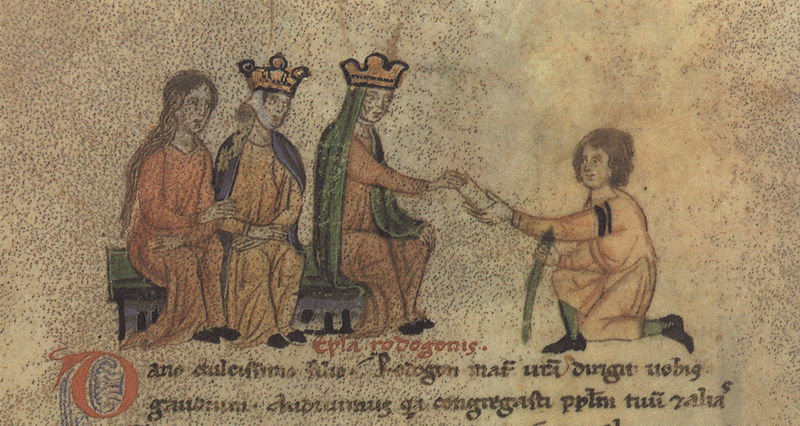
Titel: Alexanderroman
Institution: Leipzig, Stadtbibliothek
Schlagwörter: blau, gemälde, hand, mann, umhang, frauen, gelb, grün, sitzen, ausschnitt, braun, frau, grau, haar, kleid, kleider, mund, männer, nase, szene, zeichnung, rot, tuch, malerei, augen, band, gesicht, kirche, gewand, gold, krone, ohren, stock, schrift, papier, schuhe, bank, könig, junge, knie, punkte, knabe, buch, geben, druck, stich, schwert, text, buchstaben, knien, initiale, leinwand, degen, schimmel, buchdruck, rolle, pergament, brief, knieend, mittelalter, audienz, bettler, könige, königin, heilige, bote, bitte, handschrift, kniefall, nehmen, pixel, latein, nachricht, stockflecken, papyrus, buchmalerei, schilderung, majuskel, codex, heiratsantrag, chronik, postbote, sankt, kodex, knieender, langes haar, überlieferung, kieen, überbringer, o